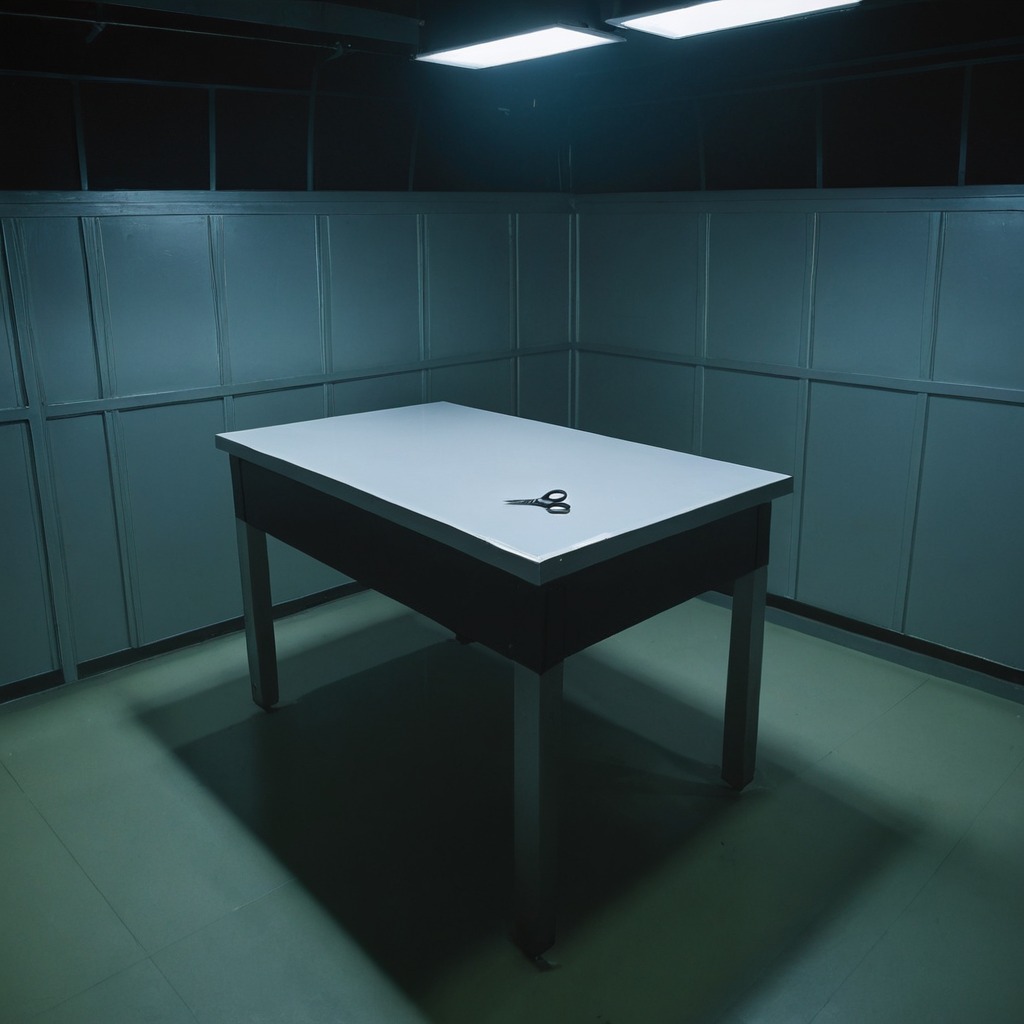
A scissor lies on a clean empty table in a railway signal maintenance room lit by harsh overhead fluorescents photorealistic surface textures crisp shadows high dynamic range